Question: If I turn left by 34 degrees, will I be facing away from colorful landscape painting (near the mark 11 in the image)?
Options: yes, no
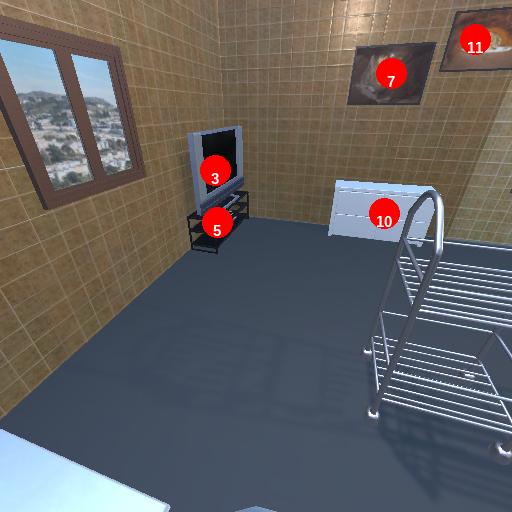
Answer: yes